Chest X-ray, PA view. Patient: 55 years old, sex M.
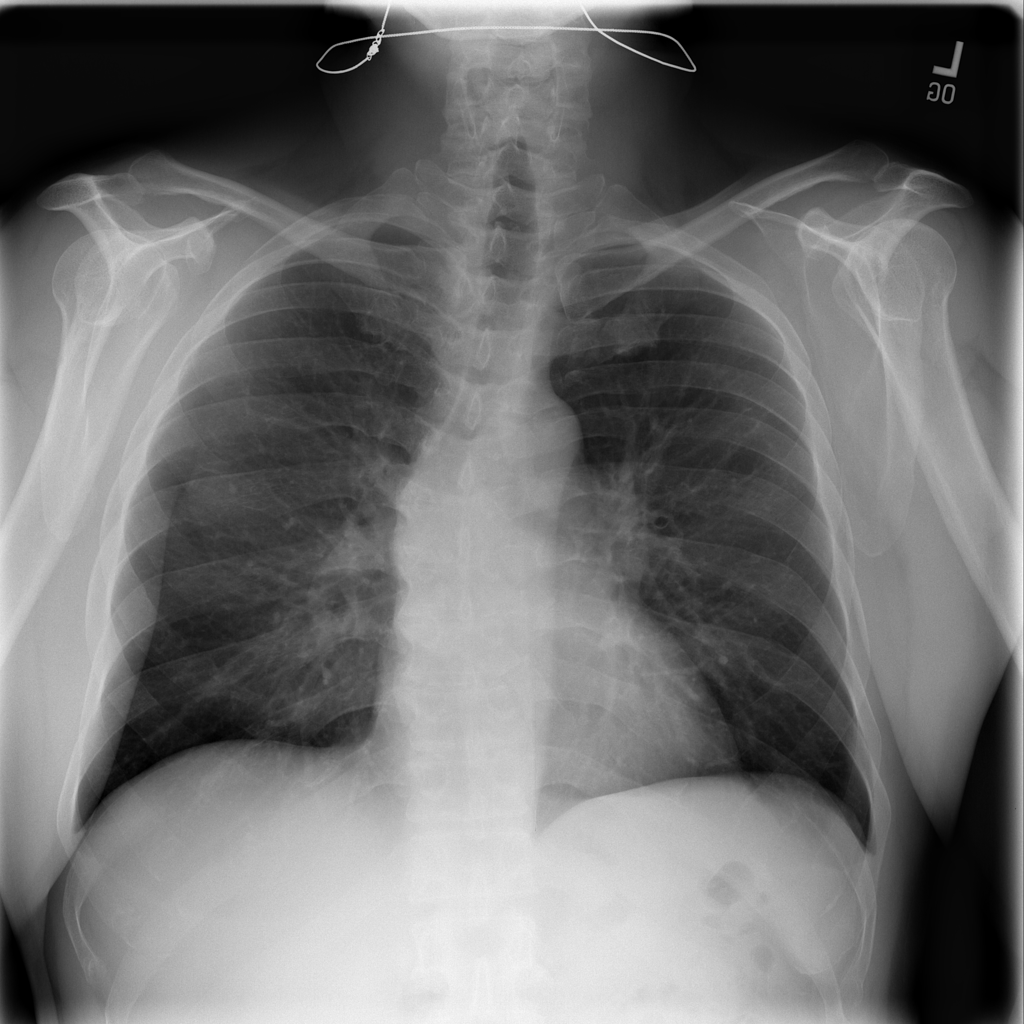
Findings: No Finding